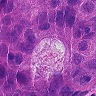
Metastatic tissue present: yes